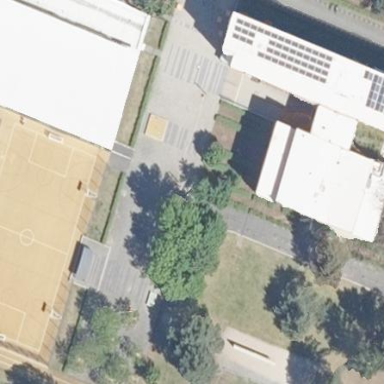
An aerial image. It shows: School.